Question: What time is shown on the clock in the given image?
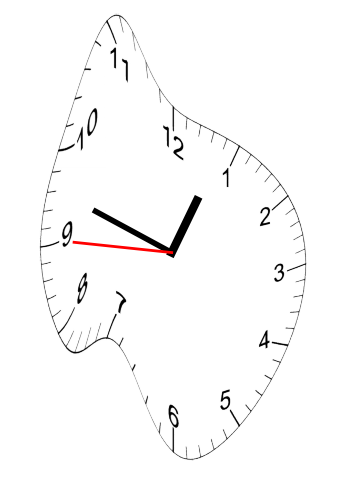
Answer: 12:47:45